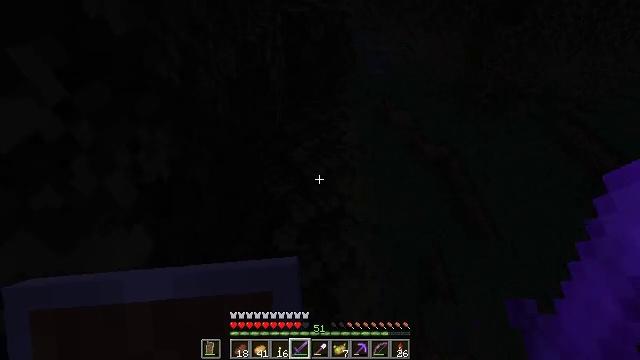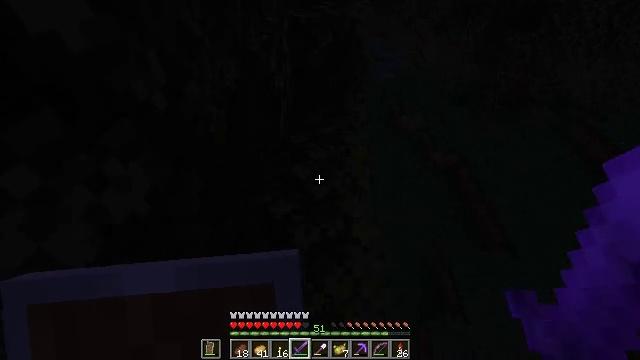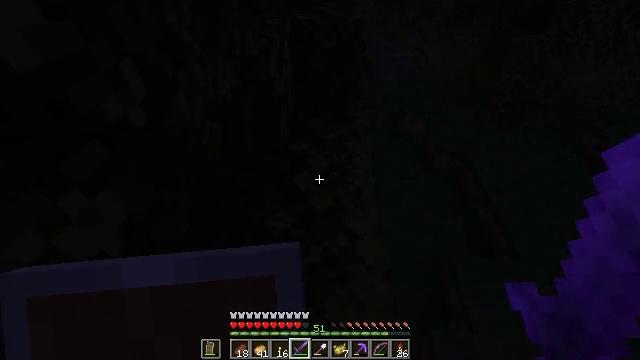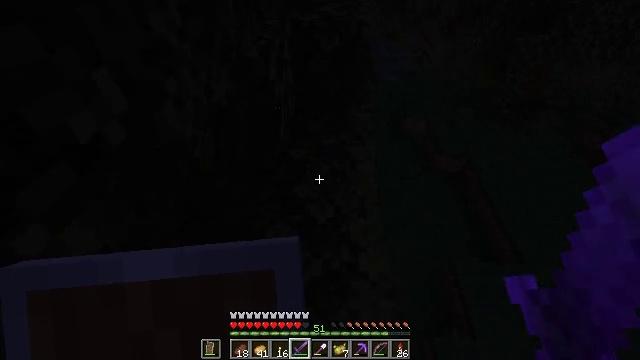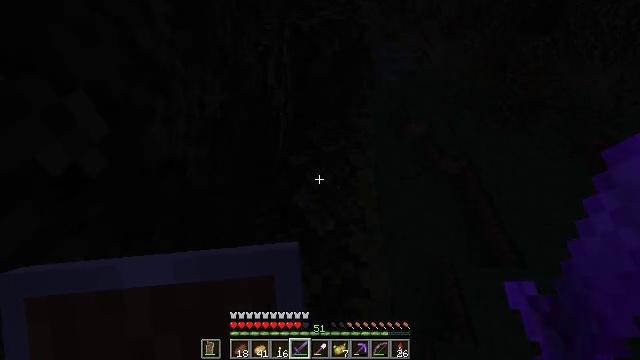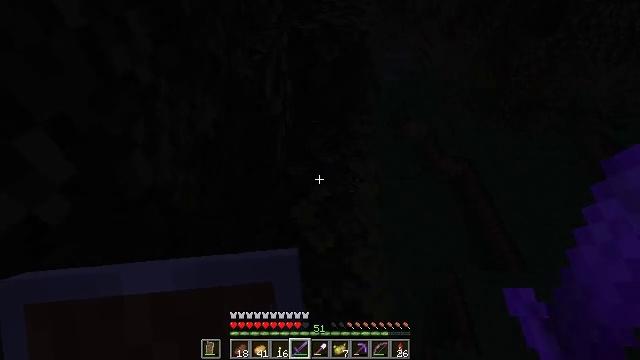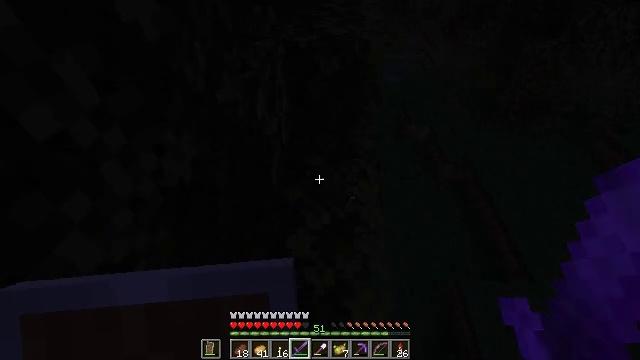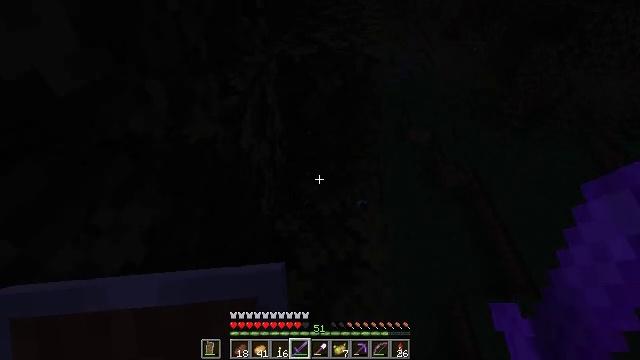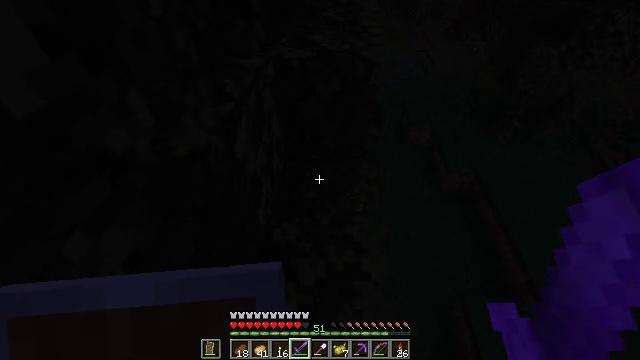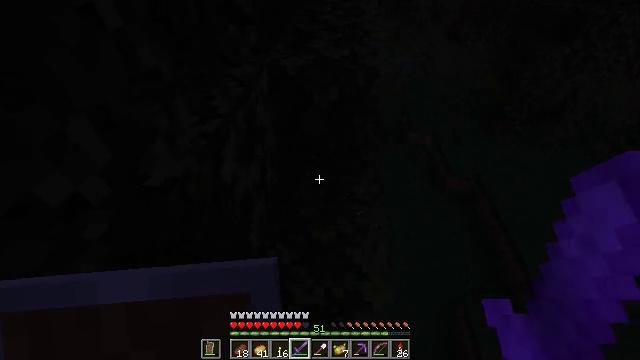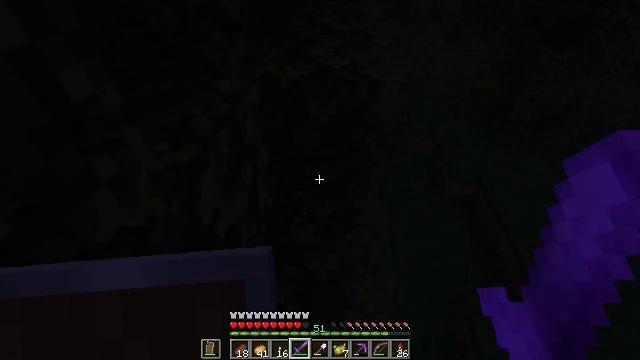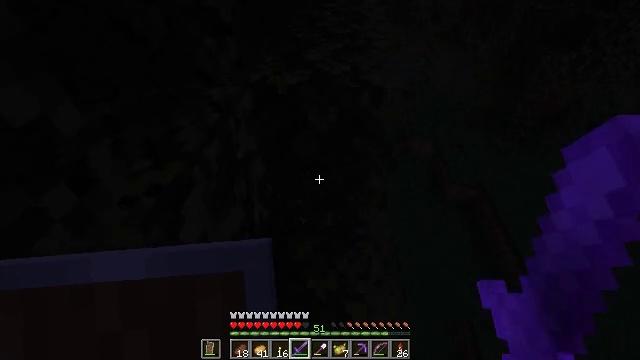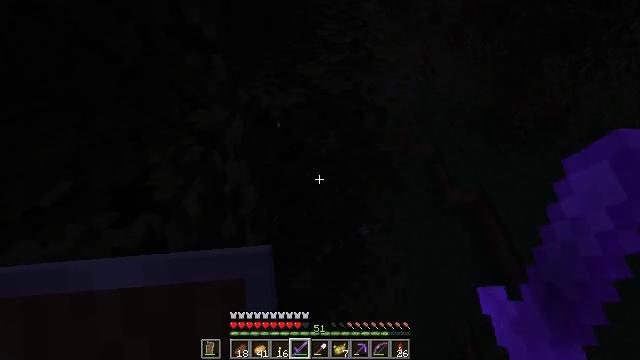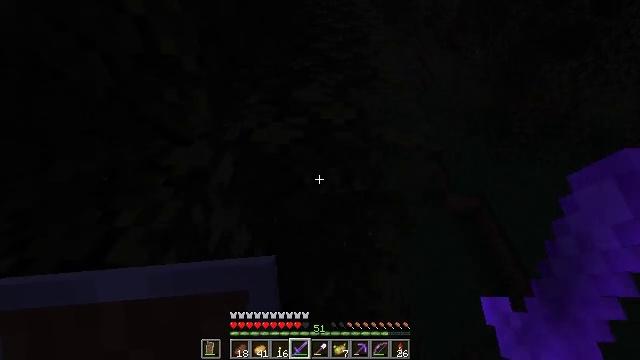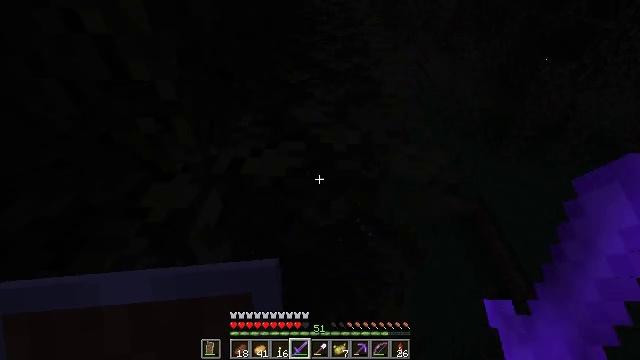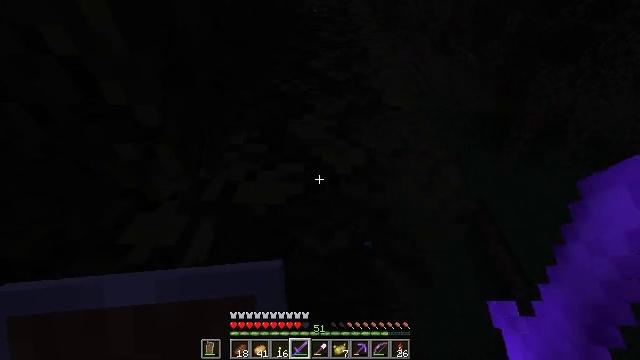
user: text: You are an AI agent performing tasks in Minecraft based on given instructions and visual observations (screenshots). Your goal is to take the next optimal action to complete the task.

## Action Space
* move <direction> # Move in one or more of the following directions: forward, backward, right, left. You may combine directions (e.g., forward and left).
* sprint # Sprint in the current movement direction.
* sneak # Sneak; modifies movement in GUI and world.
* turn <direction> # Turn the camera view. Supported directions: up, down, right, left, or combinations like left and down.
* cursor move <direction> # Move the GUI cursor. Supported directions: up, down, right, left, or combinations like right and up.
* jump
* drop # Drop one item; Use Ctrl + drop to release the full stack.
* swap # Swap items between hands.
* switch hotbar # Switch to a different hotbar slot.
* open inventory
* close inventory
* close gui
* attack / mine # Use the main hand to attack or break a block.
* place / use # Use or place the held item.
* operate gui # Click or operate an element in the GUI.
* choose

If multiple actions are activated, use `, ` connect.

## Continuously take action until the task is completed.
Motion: motion action
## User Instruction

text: Combat the slime.
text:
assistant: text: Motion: move forward, turn left
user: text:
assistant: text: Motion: move forward
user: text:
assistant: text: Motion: move forward
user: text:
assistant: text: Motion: move forward
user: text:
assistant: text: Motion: move forward
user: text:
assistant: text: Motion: move forward
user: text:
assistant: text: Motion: move forward
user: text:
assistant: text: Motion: move forward
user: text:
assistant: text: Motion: move forward
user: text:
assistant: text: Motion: move forward
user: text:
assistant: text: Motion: move forward
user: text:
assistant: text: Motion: move forward
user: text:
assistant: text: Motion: move forward
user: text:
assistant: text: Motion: move forward
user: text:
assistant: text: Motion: move forward
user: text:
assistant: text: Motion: move forward
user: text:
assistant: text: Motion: move forward
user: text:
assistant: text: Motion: move forward, jump
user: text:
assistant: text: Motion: move forward, jump
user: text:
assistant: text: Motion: move forward, jump
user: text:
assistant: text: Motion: move forward, jump
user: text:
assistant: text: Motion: move forward, jump
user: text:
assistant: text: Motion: move forward
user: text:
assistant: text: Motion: move forward
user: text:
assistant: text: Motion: move forward
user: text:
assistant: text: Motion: move forward and move right
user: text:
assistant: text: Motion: move forward and move right
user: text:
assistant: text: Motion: move forward and move right
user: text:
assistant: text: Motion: move forward
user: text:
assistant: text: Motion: move forward